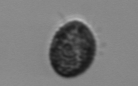
Label: Pseudochattonella_farcimen